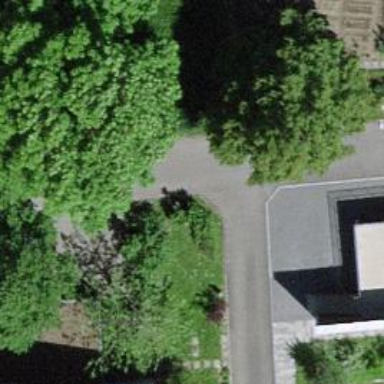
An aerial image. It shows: Driveway leading to service road.